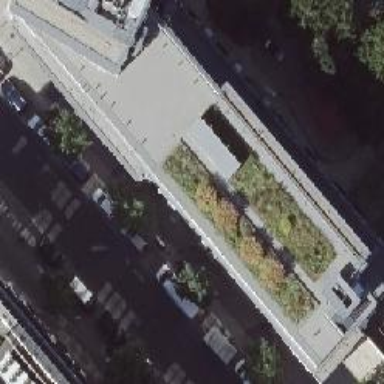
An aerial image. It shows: Part of building.